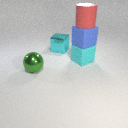
large cyan metal cube to the left of large cyan rubber cube